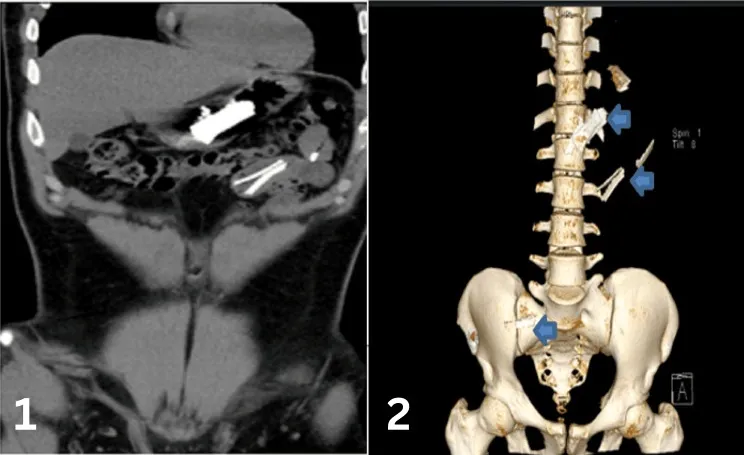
Abdomen computed tomography (CT) showed sharp objects in the stomach and small bowel (1) and a 3D bone window (2).
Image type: radiology (ct)